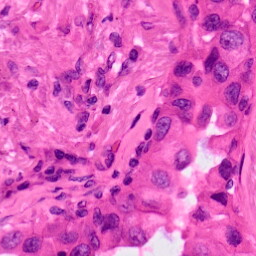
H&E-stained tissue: Lung